Question: I'm doing an assignment for class, and I'm at my whits end. Basically, I need to write a query that uses 'INNER JOIN''s to combine all the data in 4 tables, while avoiding having titles columns with identical names (Ie 'Table1.Master_Number' and 'Table2.Master_Number'). The literal instructions are as follows:
Create a view of all the columns (only list the columns once if the columns are duplicated in the tables) in all the tables of the Lecture 5 database. Save this query as Lecture_5_View and us this query to build the following 3 queries. In the "FROM" clause, you MUST use an "INNER JOIN" in this query. Remember ACCESS does not support the "CREATE VIEW" command so you must create a select query. '
Here is a screenshot of the database, that shows all the headings and column headings.

Based on other posts like <URL>, I thought that it would be pretty simple. I have this so far, but it does not want to run
> (ie Syntax error(missing operator) in query expression 'Table1.Master_Number = Table2.Master_Number INNER JOIN Table4 ON Table1.Master_Number = Table4.Master_Number)
'''
SELECT *
FROM Table1
INNER JOIN Table2 ON Table1.Master_Number = Table2.Master_Number
INNER JOIN Table4 ON Table1.Master_Number = Table4.Master_Number
'''
Where am I going wrong so far and how to I accomplish this query?
Much thanks,
Josh
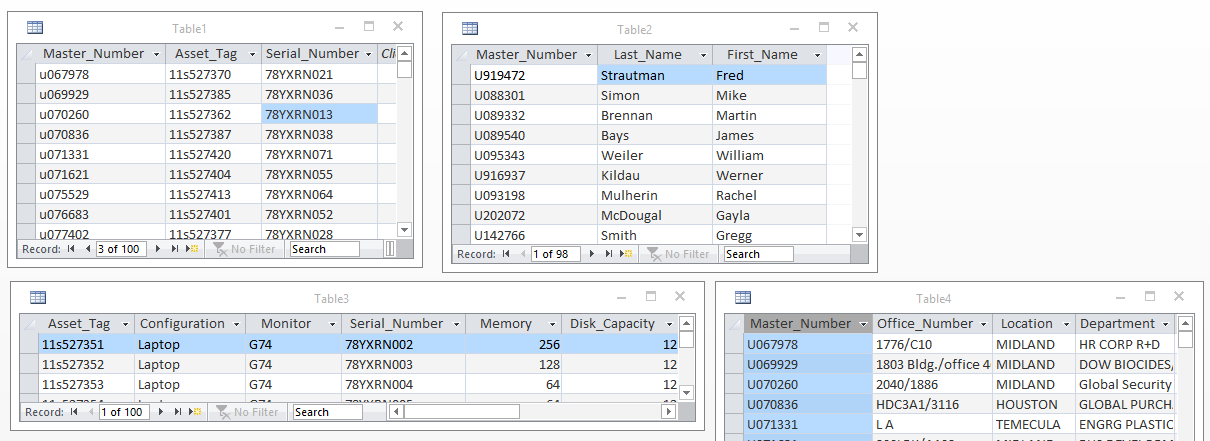
Answer: With Access you need to use parentheses when doing more than one join:
'''
SELECT *
FROM (Table1
INNER JOIN Table2
ON Table1.Master_Number = Table2.Master_Number)
INNER JOIN Table4
ON Table1.Master_Number = Table4.Master_Number;
'''
This is essentiall spliting down you query so you have at most one join per section, i.e. Your First query is:
'''
SELECT *
FROM Table1
INNER JOIN Table2
ON Table1.Master_Number = Table2.Master_Number;
'''
Then you have:
'''
SELECT *
FROM YourFirstQuery
INNER JOIN Table4
ON Table1.Master_Number = Table4.Master_Number;
'''
This differs slightly from subqueries as you are still able to reference all fields from Table1 and Table2.
---
To avoid duplicating columns you will need to explicitly list the columns you want (<URL>:
'''
SELECT Table1.Master_Number,
Table1.Asset_Tag,
Table1.Serial_Number,
Table2.Last_Name,
Table2.First_Name,
Table4.Office_Number,
Table4.Location,
Table4.Department
FROM (Table1
INNER JOIN Table2
ON Table1.Master_Number = Table2.Master_Number)
INNER JOIN Table4
ON Table1.Master_Number = Table4.Master_Number;
'''